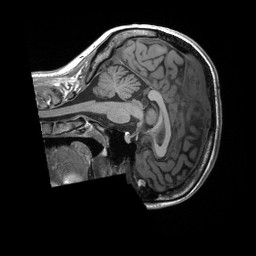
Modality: T1w
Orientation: sagittal
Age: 29
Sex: female
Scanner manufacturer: siemens
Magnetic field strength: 3 T
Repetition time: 2.4 s
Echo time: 0.00224 s